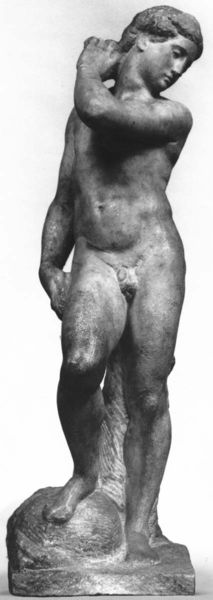
Titel: Apollon
Künstler: Michelangelo
Institution: Florenz, Bargello
Schlagwörter: akt, kopf, körper, mann, nackt, weiß, finger, frau, grau, marmor, profil, schwarz, blick, arm, arme, gesicht, sockel, stehen, stein, figur, haare, pose, stehend, kind, frontal, rechts, schulter, skulptur, statue, beine, füße, haltung, studie, fels, muskeln, sport, nabel, bauch, bronze, kontrapost, plastik, junge, ellenbogen, erotik, geschlecht, knie, schenkel, foto, abgewandt, muskulös, penis, antike, knabe, bub, seite, kugel, posieren, unvollendet, photo, jüngling, junger mann, männlich, sklave, hüfte, antik, griechisch, olympia, spielbein, standbein, david, drehung, bildhauer, michelangelo, hoden, non finito, werfen, jünglich, atlet, kugelstoßen, mikropenis, ossstadt